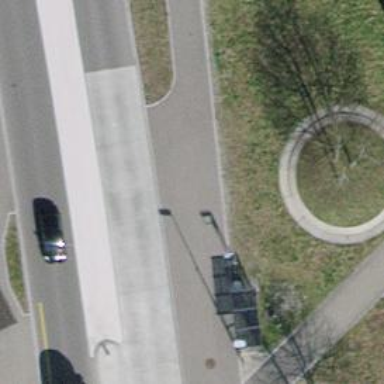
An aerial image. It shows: Bus stop with sheltered platform for public transport.